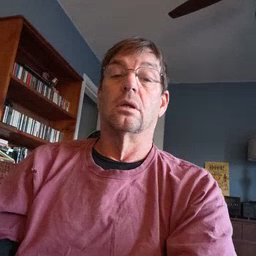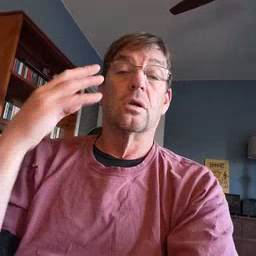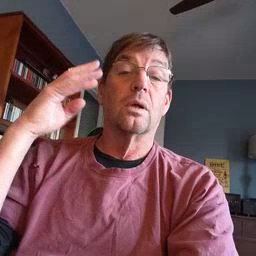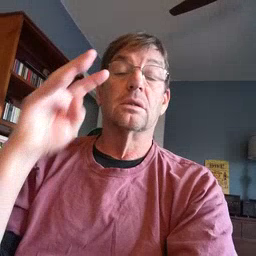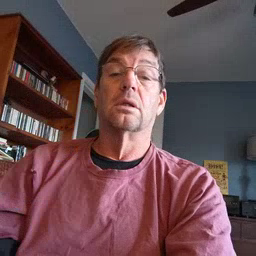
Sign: noisy